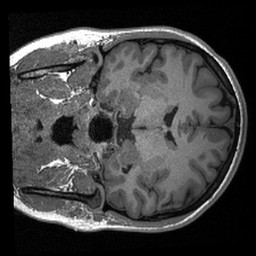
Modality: T1w
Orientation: coronal
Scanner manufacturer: siemens
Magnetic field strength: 3 T
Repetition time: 2.4 s
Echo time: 0.00213 s